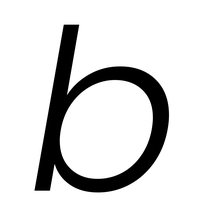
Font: Poppins-LightItalic